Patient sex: M
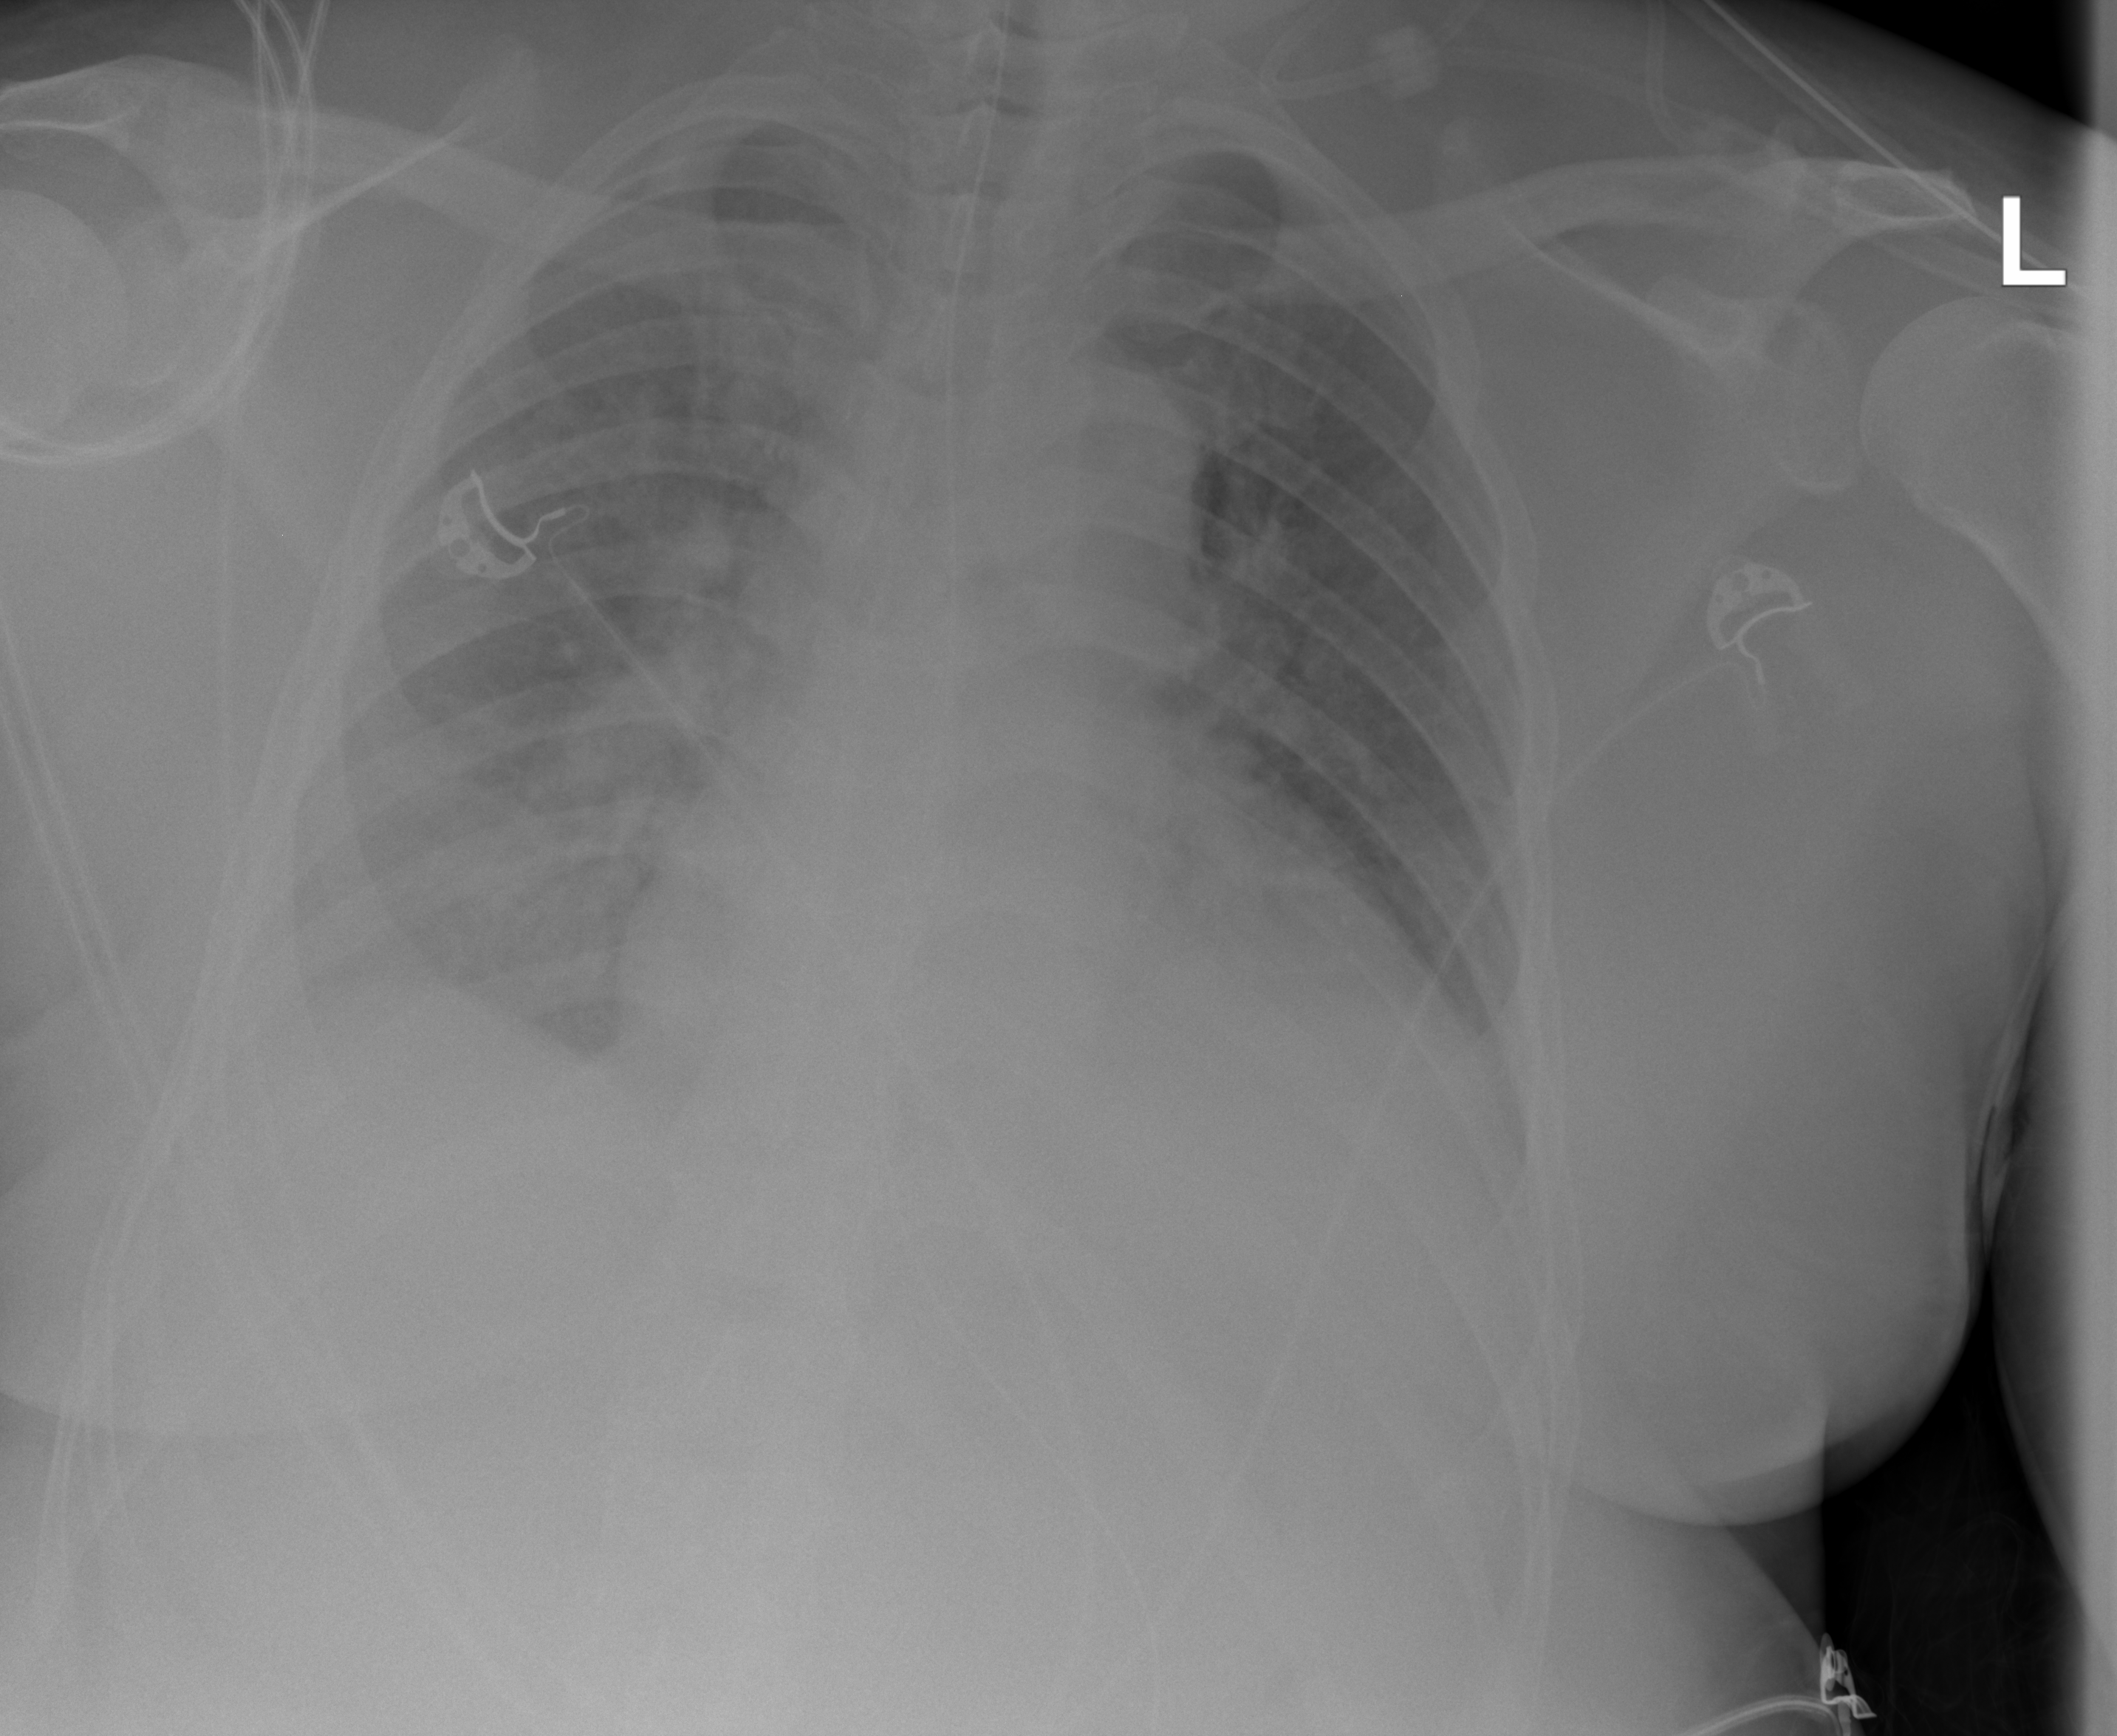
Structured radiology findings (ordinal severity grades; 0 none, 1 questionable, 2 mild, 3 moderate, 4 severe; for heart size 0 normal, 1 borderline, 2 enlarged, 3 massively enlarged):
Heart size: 2
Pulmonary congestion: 2
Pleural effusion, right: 3
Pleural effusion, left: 3
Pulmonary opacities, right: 2
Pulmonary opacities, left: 2
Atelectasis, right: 3
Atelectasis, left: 2